Aerial crown-view tile of a tropical tree (Barro Colorado Island, Panama), acquired 20250217:
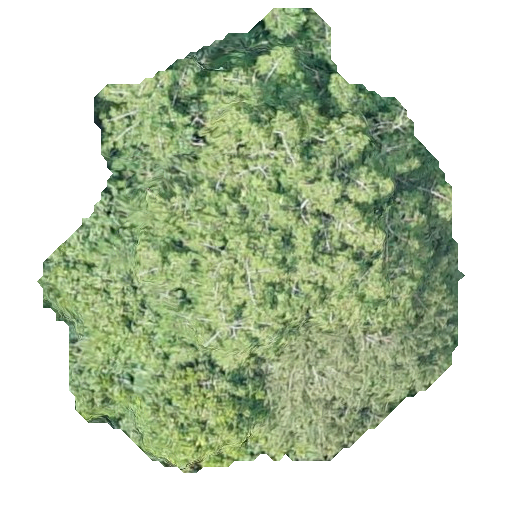
Species: Virola surinamensis
GBIF accepted scientific name: Virola surinamensis
Crown area: 203.044 m²